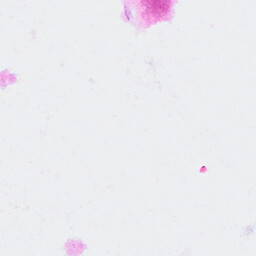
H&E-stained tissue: Breast